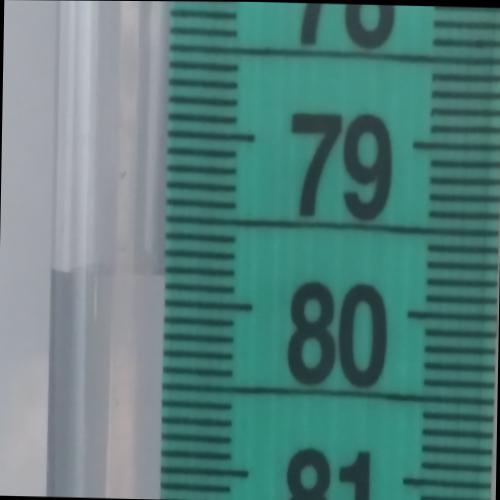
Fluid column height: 79.8 cm